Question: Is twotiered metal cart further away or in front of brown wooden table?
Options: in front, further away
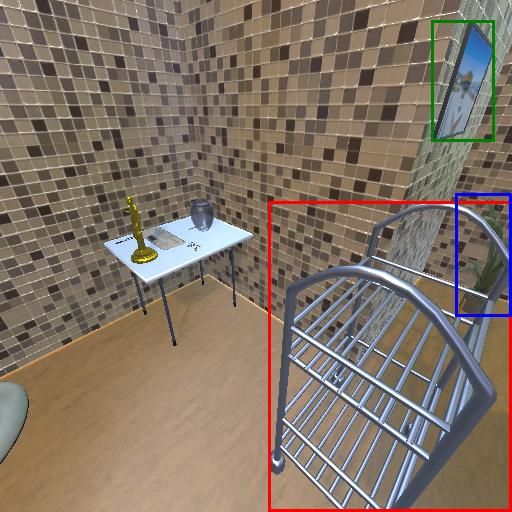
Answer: in front